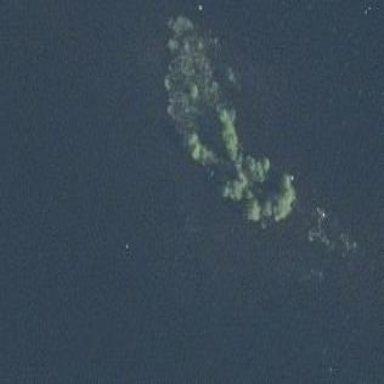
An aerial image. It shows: Islet.